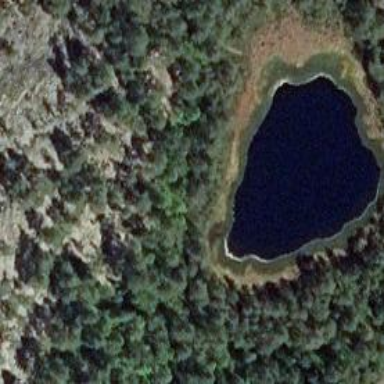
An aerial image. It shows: Serene pond surrounded by nature.